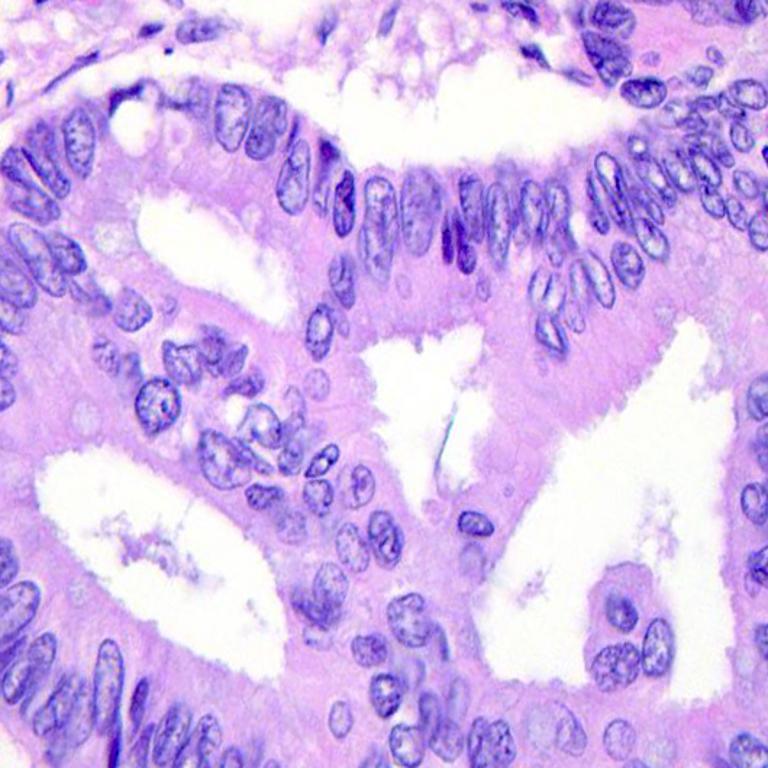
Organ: colon
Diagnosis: adenocarcinomas